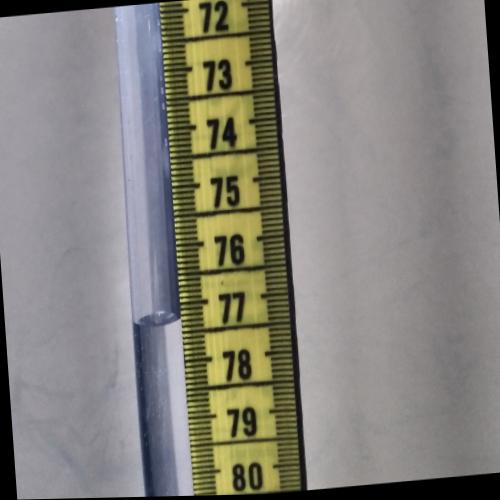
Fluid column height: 77.3 cm